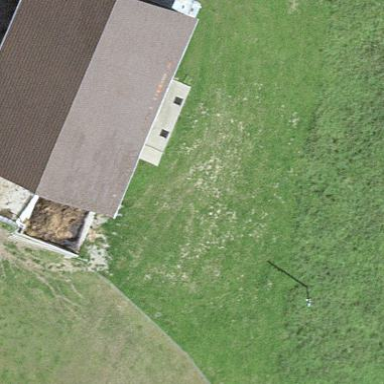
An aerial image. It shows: Farm auxiliary building with gabled roof.